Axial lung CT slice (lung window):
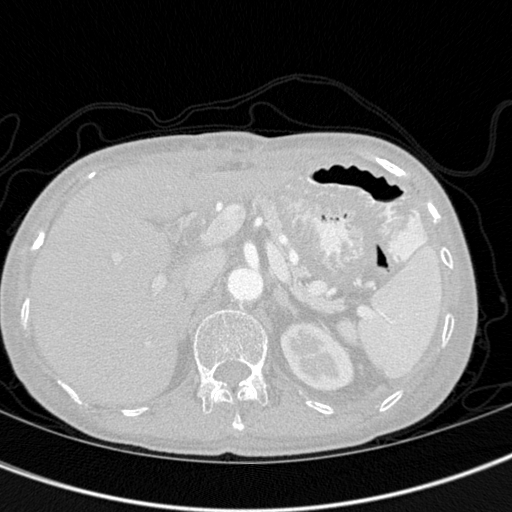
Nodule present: no